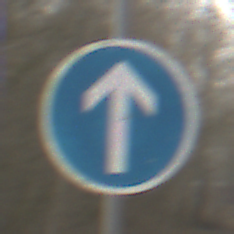
Verkehrszeichen: VorgeschriebeneFahrtrichtungGeradeaus
Umgebung: Outdoor, Nature
Tageszeit: MorningAfternoon
Wetter: PartlyCloudy
Licht: Natural
Jahreszeit: Winter
Kontrast: MediumContrast